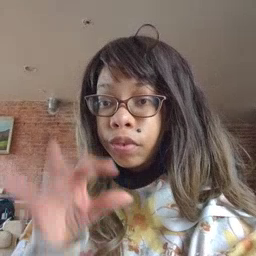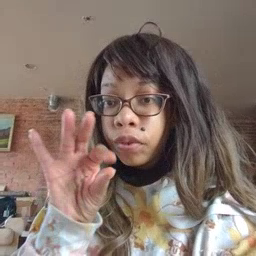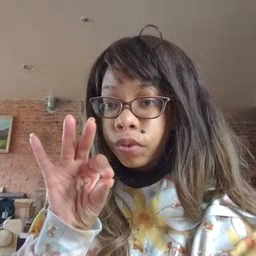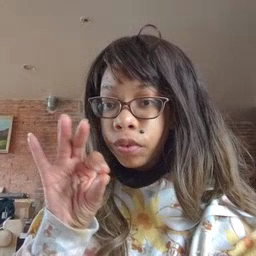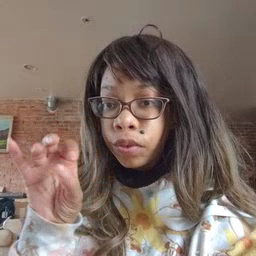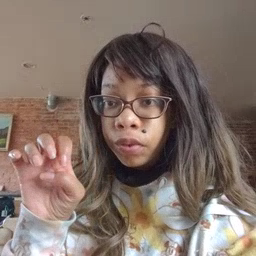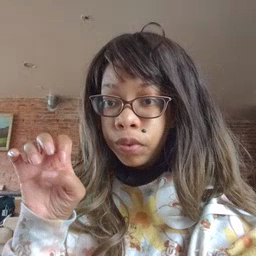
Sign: feet